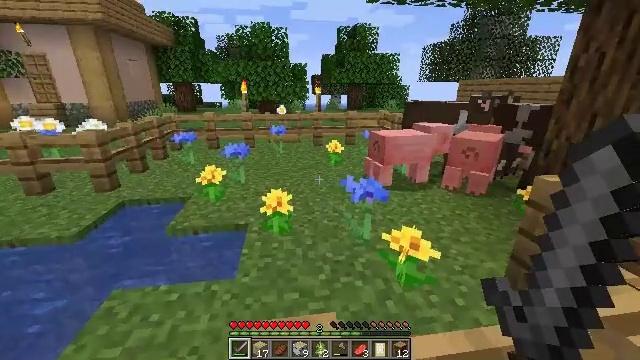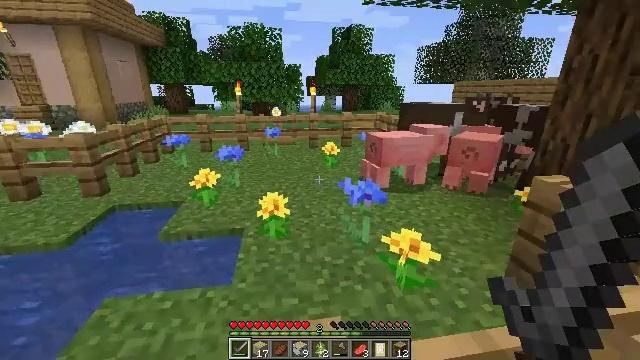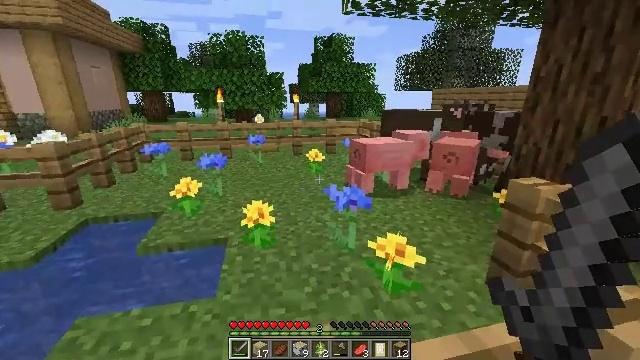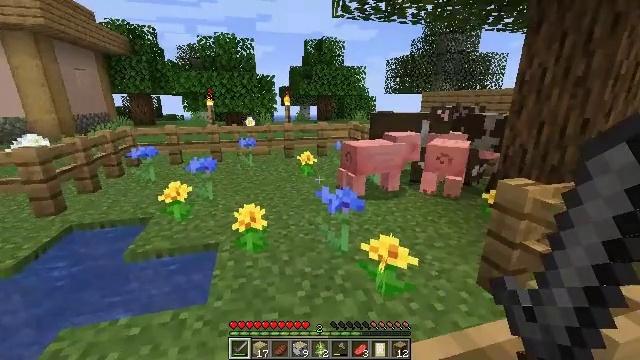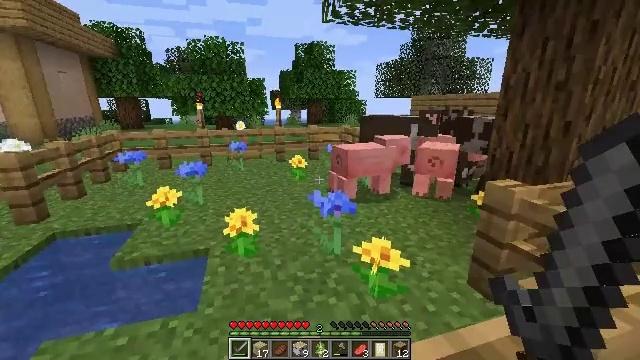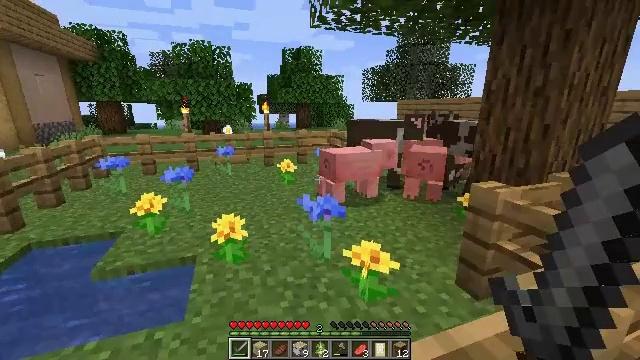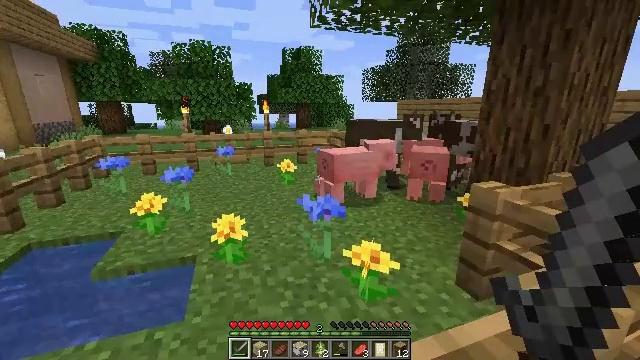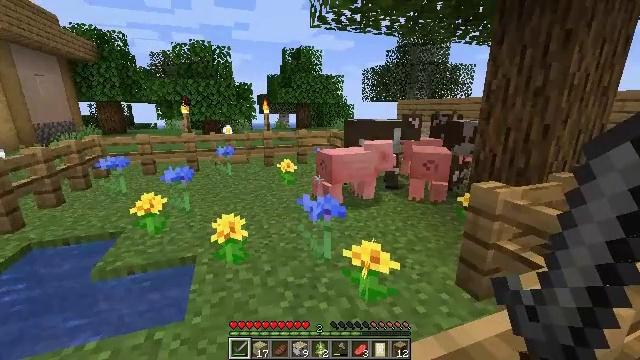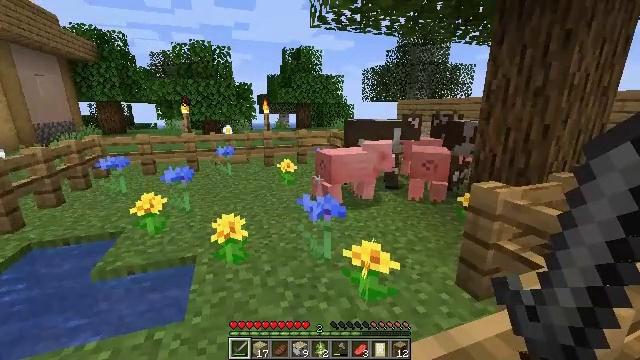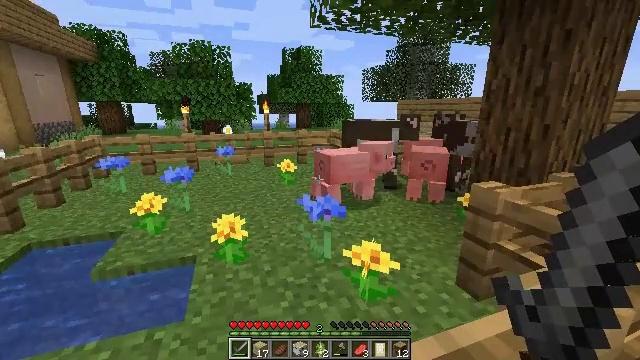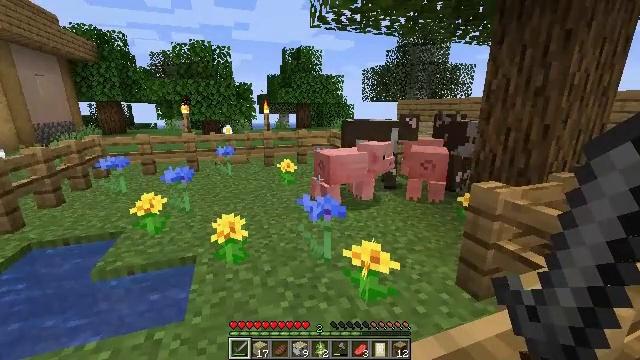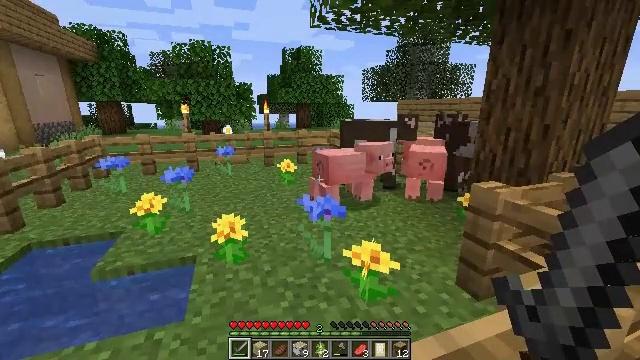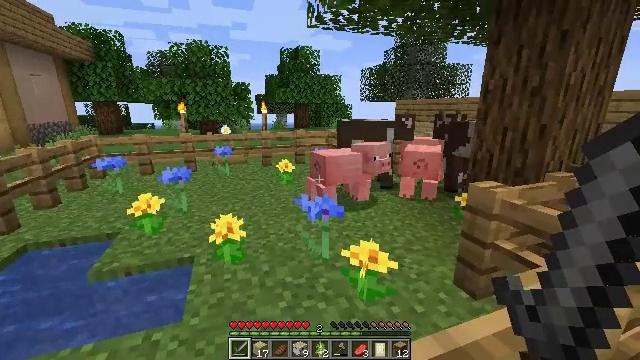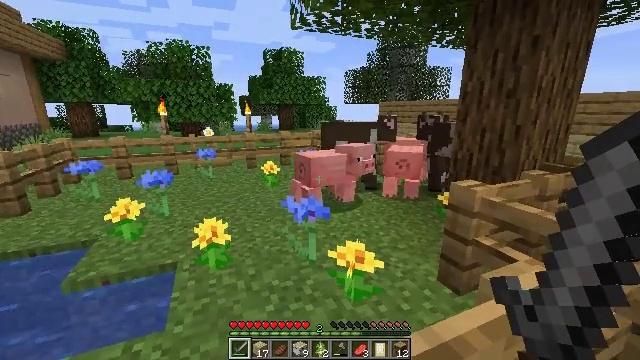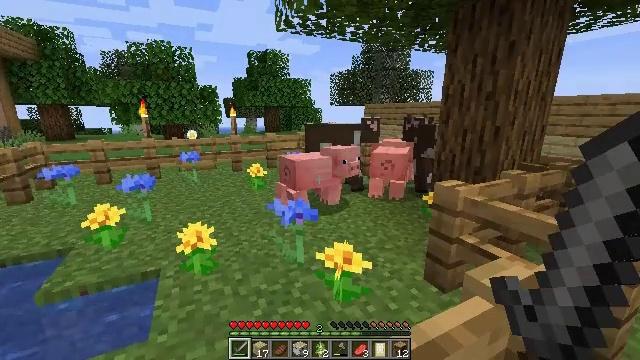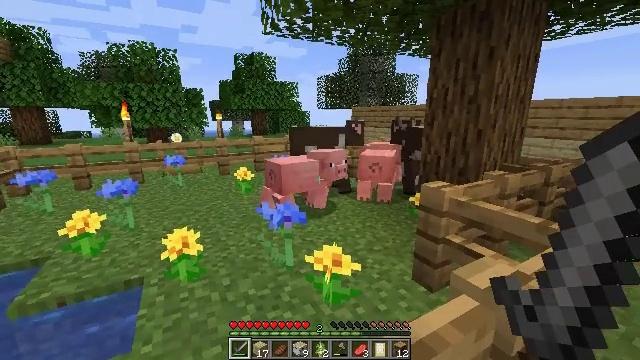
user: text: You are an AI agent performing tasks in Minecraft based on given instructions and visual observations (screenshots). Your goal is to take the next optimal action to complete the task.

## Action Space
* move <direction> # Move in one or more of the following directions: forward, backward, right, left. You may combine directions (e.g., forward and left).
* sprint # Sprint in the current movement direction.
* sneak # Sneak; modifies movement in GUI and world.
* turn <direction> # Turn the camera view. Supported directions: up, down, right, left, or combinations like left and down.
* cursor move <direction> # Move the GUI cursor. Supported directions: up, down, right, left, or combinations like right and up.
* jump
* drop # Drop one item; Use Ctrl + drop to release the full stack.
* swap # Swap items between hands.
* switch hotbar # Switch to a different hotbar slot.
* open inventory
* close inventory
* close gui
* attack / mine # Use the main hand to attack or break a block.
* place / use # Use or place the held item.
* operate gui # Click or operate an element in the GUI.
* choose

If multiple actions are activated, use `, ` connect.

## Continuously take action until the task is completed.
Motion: motion action
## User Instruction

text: Collect beetroots from the field.
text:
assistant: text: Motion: turn right
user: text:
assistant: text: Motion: turn right and up
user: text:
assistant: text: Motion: turn right
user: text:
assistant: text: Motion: turn right
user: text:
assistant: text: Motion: turn right
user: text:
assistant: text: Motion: no_op
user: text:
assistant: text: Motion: no_op
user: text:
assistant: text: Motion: no_op
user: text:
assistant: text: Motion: no_op
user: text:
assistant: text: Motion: no_op
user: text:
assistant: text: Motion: no_op
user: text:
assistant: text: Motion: no_op
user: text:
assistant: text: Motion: turn right
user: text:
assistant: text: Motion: turn right
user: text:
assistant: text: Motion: turn right
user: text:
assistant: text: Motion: turn right
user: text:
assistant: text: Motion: no_op
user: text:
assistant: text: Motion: no_op
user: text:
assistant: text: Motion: no_op
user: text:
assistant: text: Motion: no_op
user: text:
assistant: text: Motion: no_op
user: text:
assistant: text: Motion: no_op
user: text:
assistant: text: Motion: no_op
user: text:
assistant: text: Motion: no_op
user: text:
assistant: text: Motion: no_op
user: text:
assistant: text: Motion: no_op
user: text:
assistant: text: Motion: no_op
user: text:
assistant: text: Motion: no_op
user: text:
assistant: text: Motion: no_op
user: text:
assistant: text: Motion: no_op